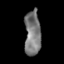
Tissue: skin
Cell type: T cells
Senescence score: 0.6766
Nuclear area (px): 707
Mean DAPI intensity: 121.154